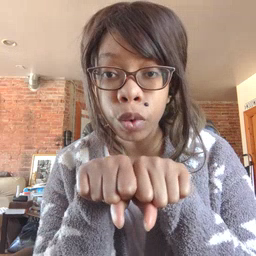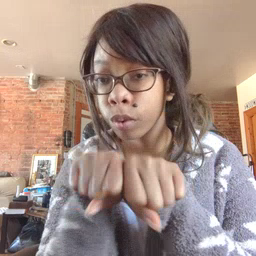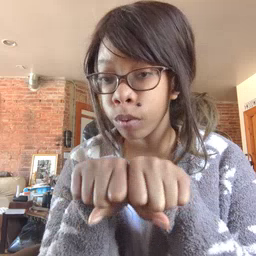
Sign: shoe